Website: bh-photo
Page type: gifting
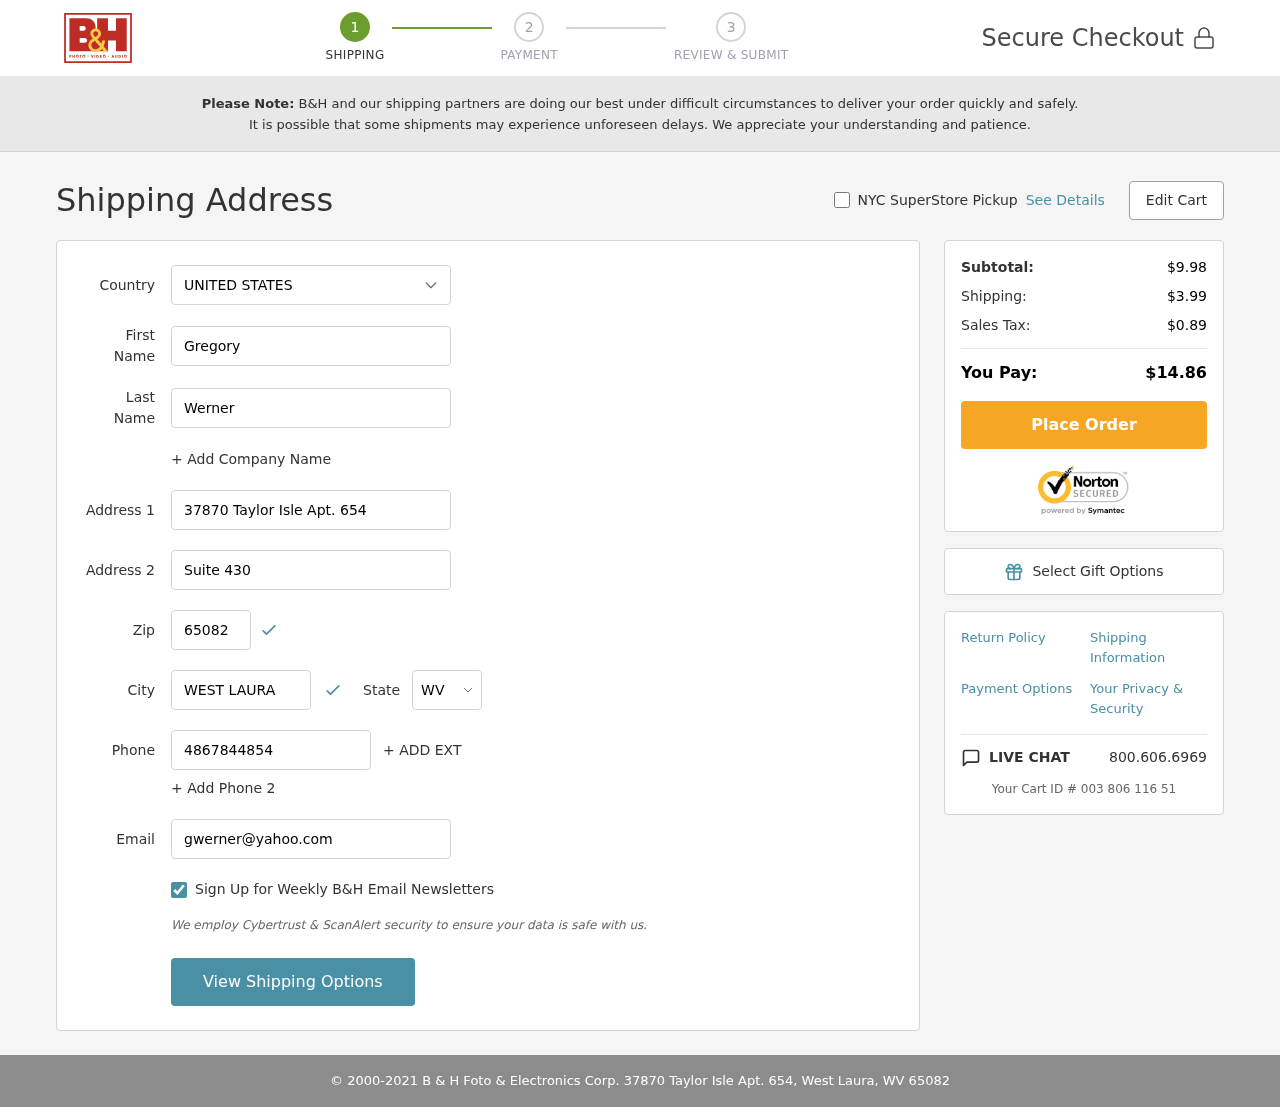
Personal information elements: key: PII_CITY
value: West Laura
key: PII_COUNTRY
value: United States
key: PII_EMAIL
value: gwerner@yahoo.com
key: PII_FIRSTNAME
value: Gregory
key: PII_LASTNAME
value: Werner
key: PII_PHONE
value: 4867844854
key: PII_POSTCODE
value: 65082
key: PII_STATE_ABBR
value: WV
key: PII_STREET
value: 37870 Taylor Isle Apt. 654
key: PII_STREET2
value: Suite 430
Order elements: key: ORDER_SUBTOTAL
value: $9.98
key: ORDER_SHIPPING_COST
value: $3.99
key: ORDER_TAX
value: $0.89
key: ORDER_TOTAL
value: $14.86
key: ORDER_ID
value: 003 806 116 51